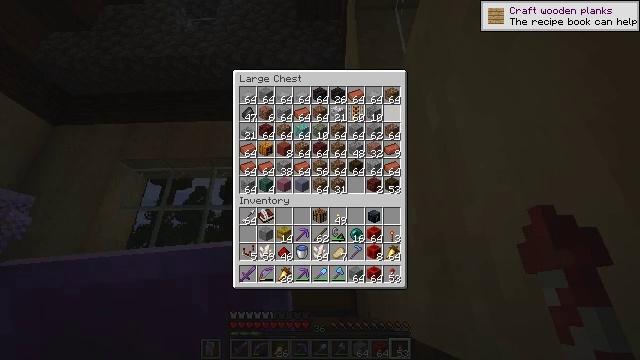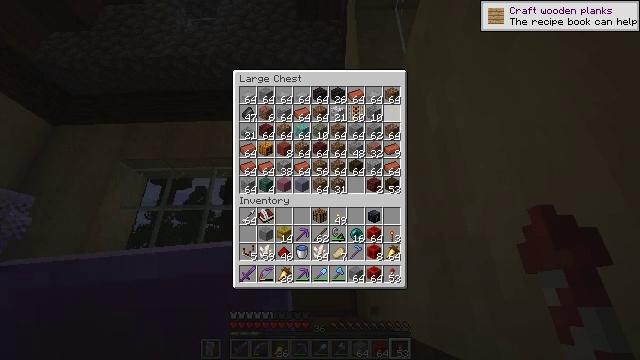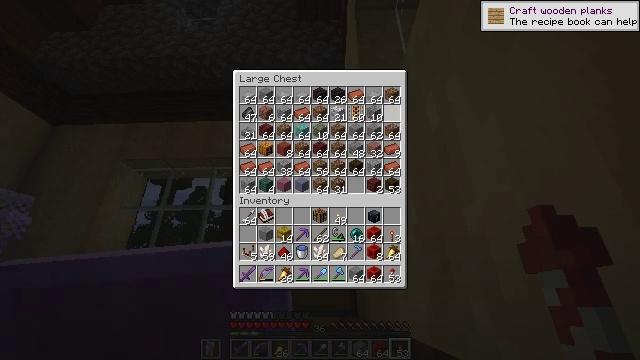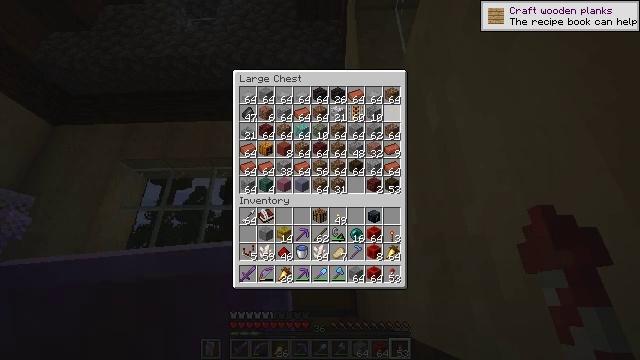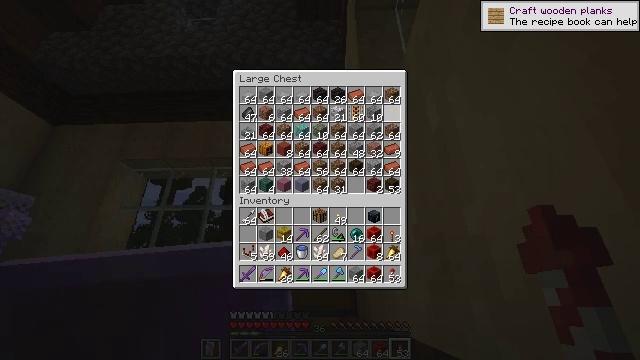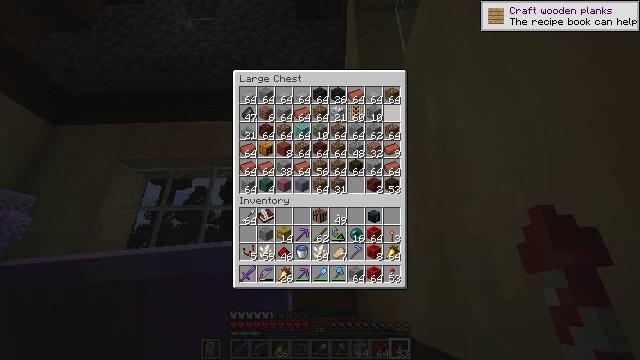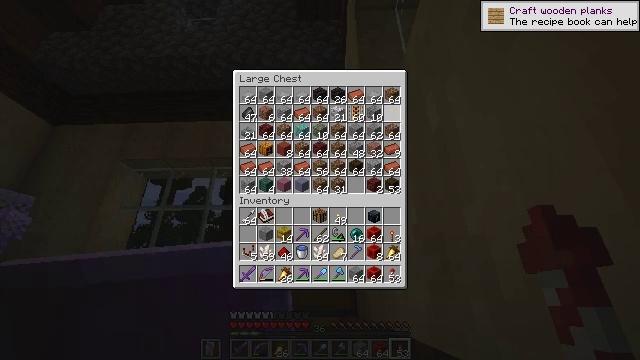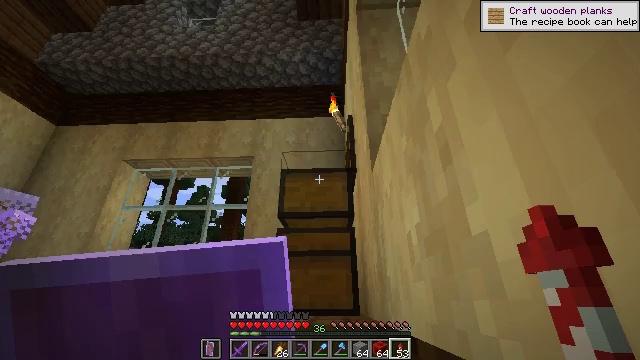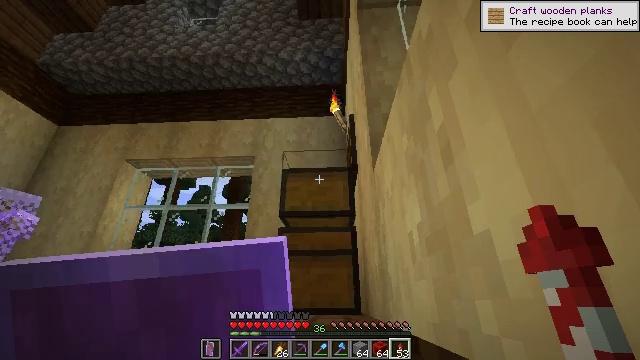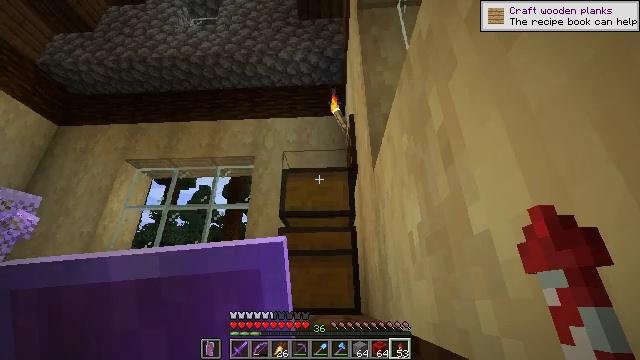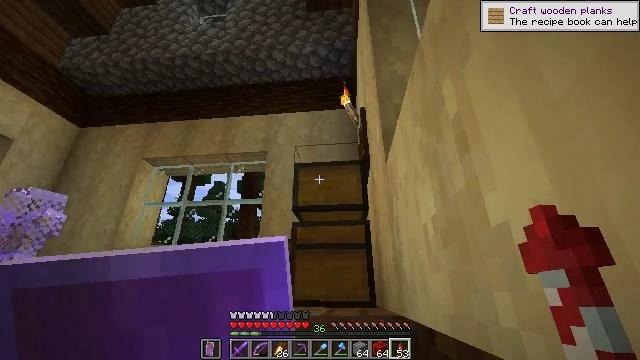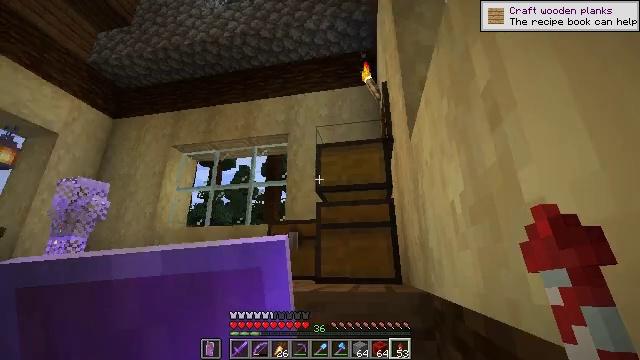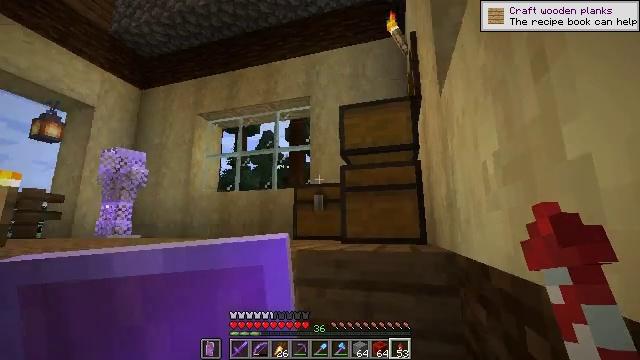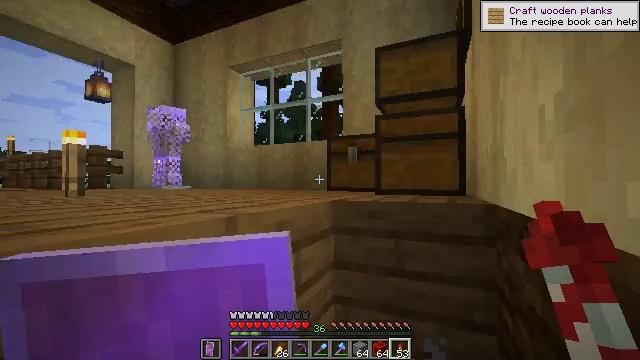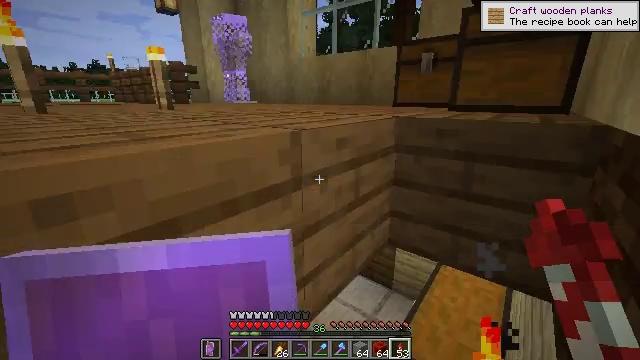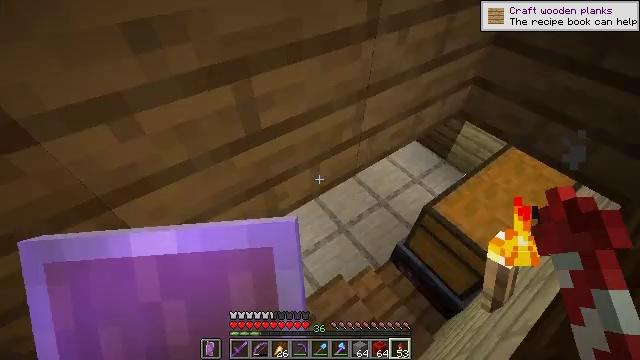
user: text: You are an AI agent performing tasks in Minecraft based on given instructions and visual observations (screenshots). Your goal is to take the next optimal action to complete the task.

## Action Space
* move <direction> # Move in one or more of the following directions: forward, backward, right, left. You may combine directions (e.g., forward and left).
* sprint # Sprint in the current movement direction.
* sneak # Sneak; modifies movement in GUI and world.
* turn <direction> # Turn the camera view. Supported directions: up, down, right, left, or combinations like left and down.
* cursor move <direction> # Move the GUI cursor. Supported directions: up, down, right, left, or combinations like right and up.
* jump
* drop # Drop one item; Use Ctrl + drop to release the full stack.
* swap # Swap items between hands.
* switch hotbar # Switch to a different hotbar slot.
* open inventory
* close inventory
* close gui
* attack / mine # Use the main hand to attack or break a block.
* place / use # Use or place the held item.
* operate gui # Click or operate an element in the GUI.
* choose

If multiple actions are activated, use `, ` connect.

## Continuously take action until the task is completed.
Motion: motion action
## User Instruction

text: Construct a comparator using a crafting table.
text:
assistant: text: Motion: no_op
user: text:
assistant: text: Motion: no_op
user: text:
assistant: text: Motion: no_op
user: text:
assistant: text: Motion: no_op
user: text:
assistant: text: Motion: no_op
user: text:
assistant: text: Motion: no_op
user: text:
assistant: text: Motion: no_op
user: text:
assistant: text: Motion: close gui
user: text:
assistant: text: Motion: no_op
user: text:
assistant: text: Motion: turn left and down
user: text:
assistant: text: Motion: turn left and down
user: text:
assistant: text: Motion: turn left and down
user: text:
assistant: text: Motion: turn left and down
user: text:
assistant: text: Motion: turn left and down
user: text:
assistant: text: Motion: turn left and down
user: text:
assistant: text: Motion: move forward, turn left and down
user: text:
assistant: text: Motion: move forward
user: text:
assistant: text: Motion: move forward
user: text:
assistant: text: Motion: move forward
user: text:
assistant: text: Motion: move forward
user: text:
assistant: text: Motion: move forward
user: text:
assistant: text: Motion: move forward and move right
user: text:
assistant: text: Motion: move forward and move right
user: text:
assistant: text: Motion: move forward and move right
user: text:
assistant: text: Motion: move forward and move right, turn left and up
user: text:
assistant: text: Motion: move forward and move right, turn left and up
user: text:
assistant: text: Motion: move forward and move right, turn left
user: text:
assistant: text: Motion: move forward and move right, turn left and up
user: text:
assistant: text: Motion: move forward and move right, turn left and up
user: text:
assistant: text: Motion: move forward and move right, turn left